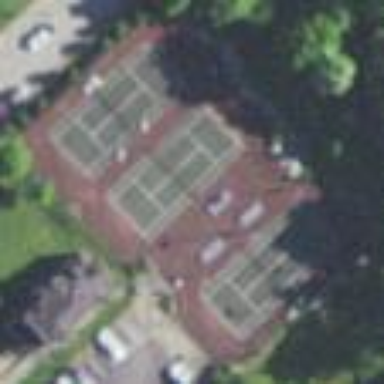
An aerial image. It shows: Sports centre with focus on tennis.